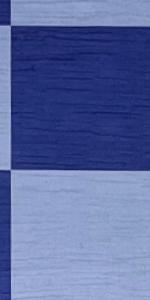
Label: Empty